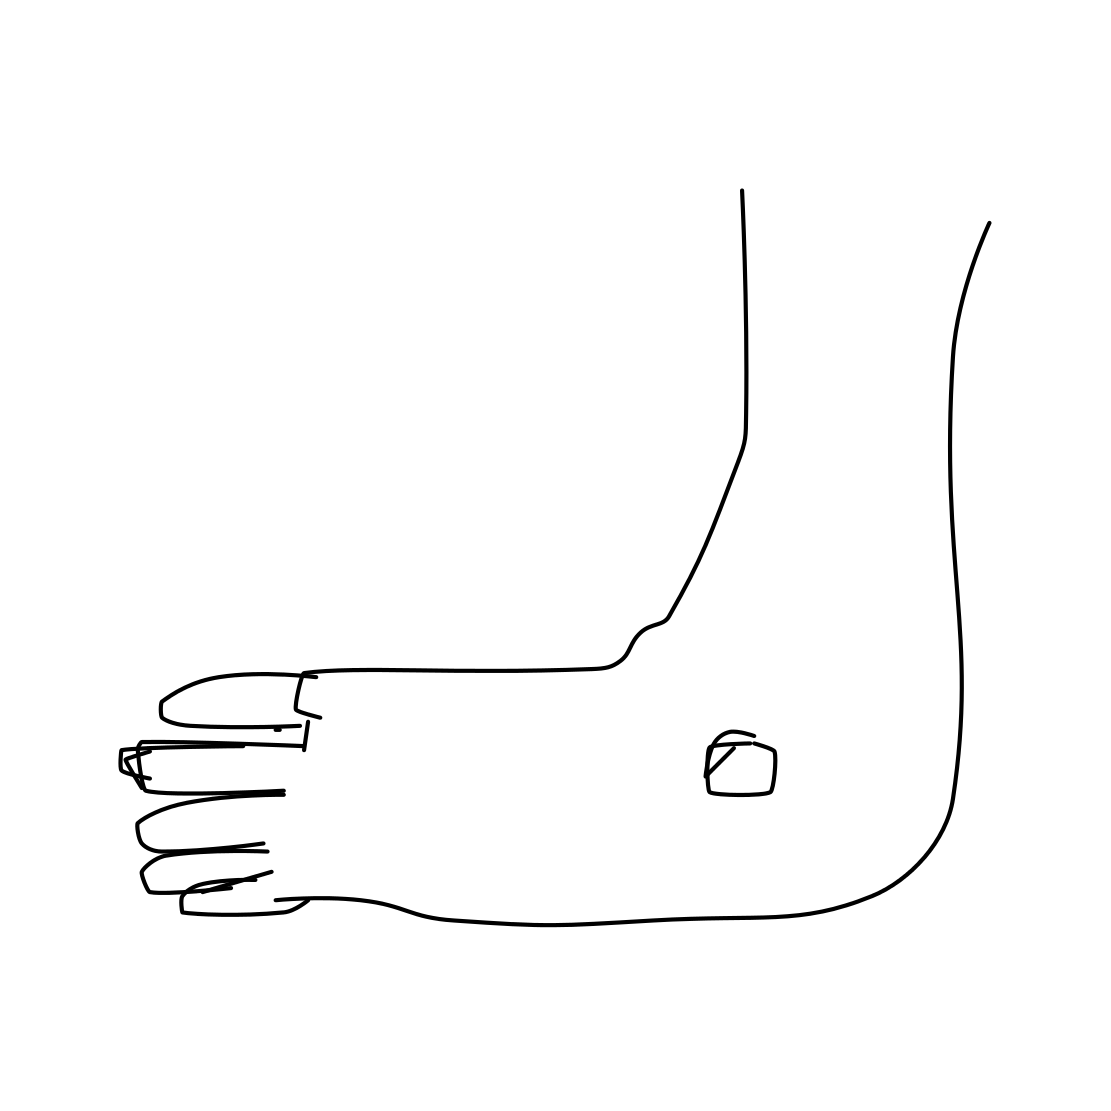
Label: foot